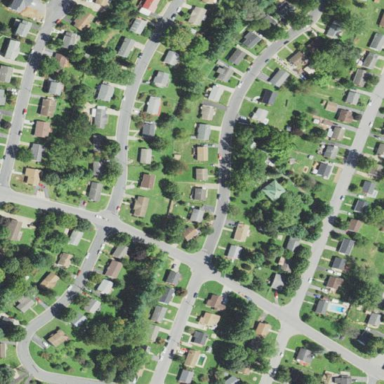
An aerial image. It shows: Residential neighbourhood.